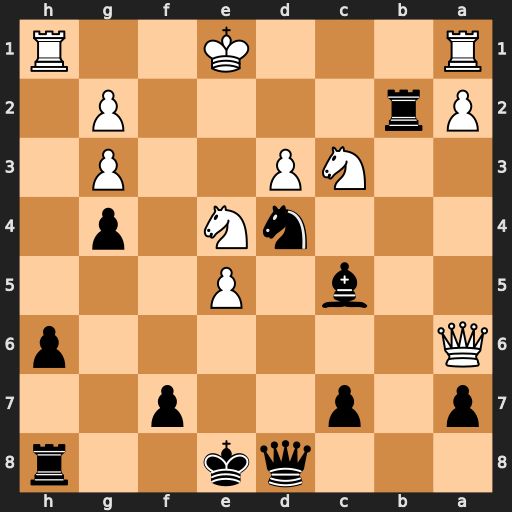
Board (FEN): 3qk2r/p1p2p2/Q6p/2b1P3/3nN1p1/2NP2P1/Pr4P1/R3K2R
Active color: b
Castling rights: KQk
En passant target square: -
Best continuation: Nc2+ Kd1 Ne3+ Kc1 Rc2+